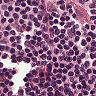
Metastatic tissue present: no